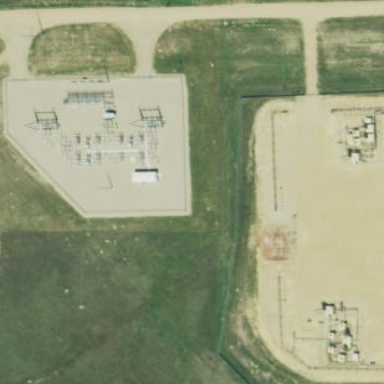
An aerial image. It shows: Distribution level power substation.